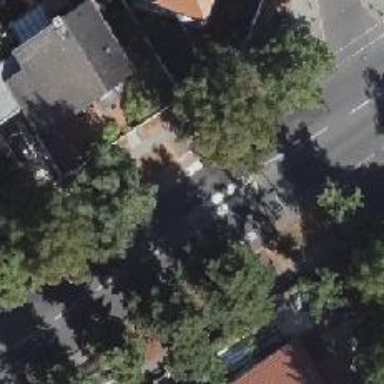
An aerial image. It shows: Asphalt footway on traffic island.